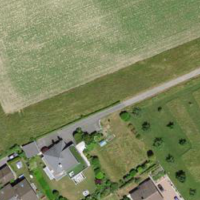
EUNIS habitat code: 55
Species observed at this site:
Macroglossum stellatarum
Lasiommata megera
Chiasmia clathrata
Carcharodus alceae
Maniola jurtina
Celastrina argiolus
Lycaena phlaeas
Tettigonia viridissima
Vanessa cardui
Graphosoma italicum
Pieris rapae
Polyommatus icarus
Aglais urticae
Misumena vatia